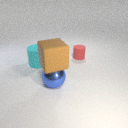
large blue metal sphere to the right of large cyan rubber cylinder